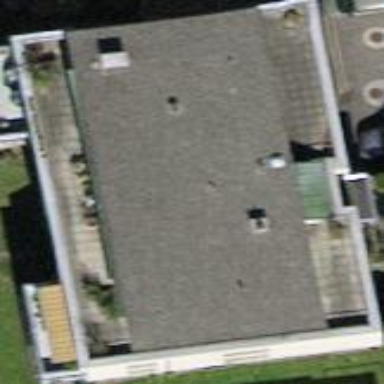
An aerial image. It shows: Flat-roofed apartment building.